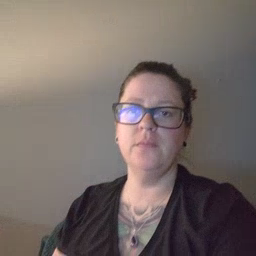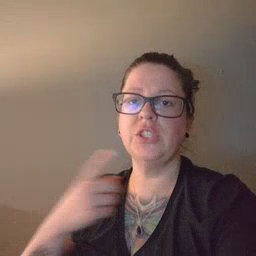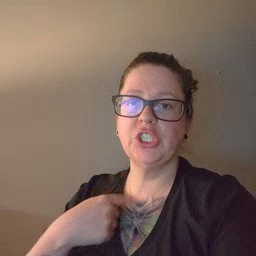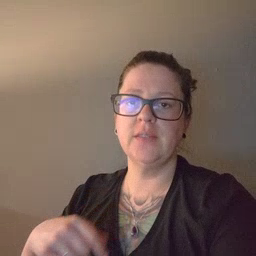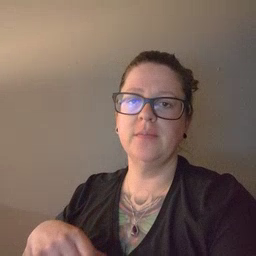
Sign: thirsty